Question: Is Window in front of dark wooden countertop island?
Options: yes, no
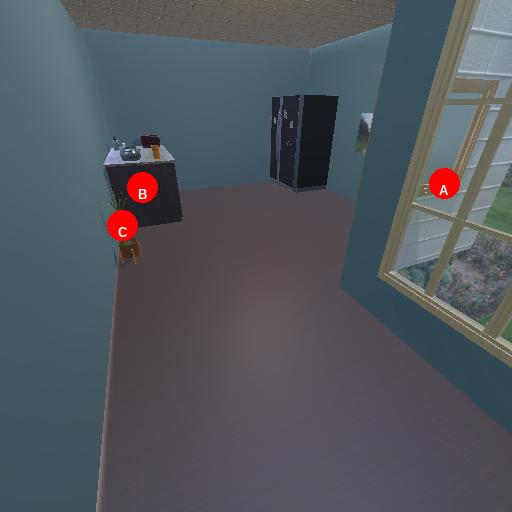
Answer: yes